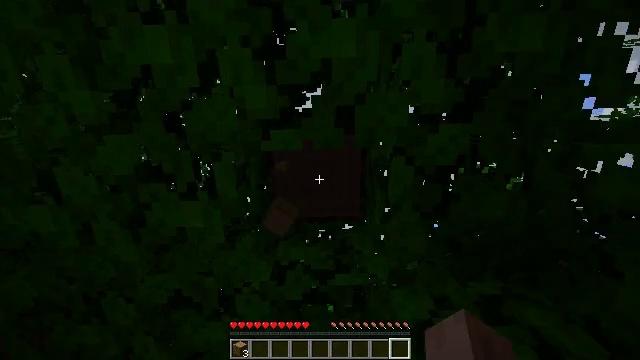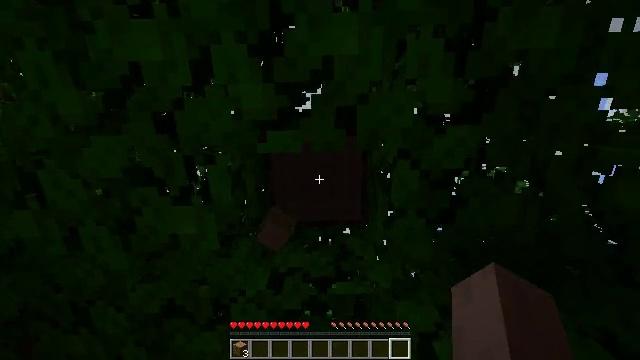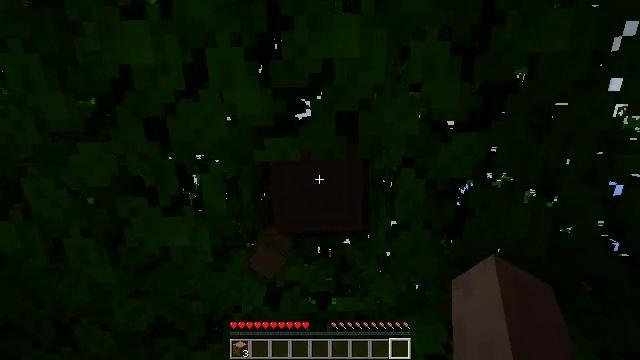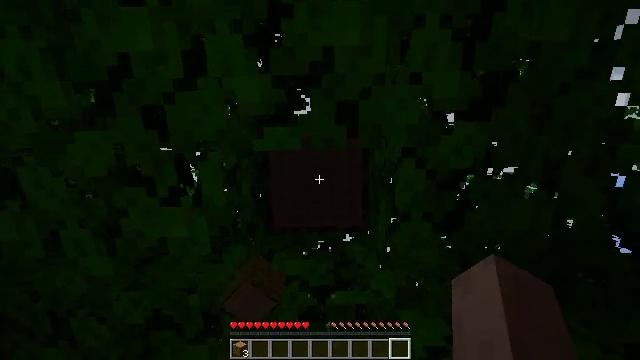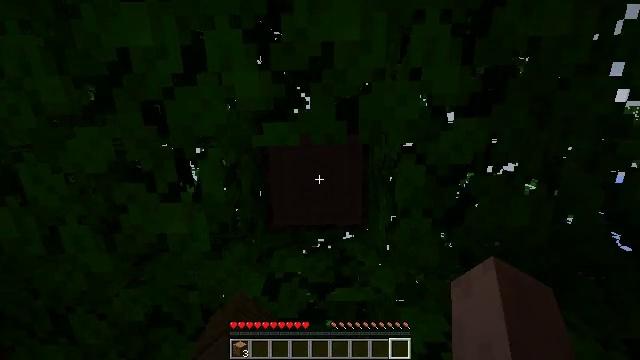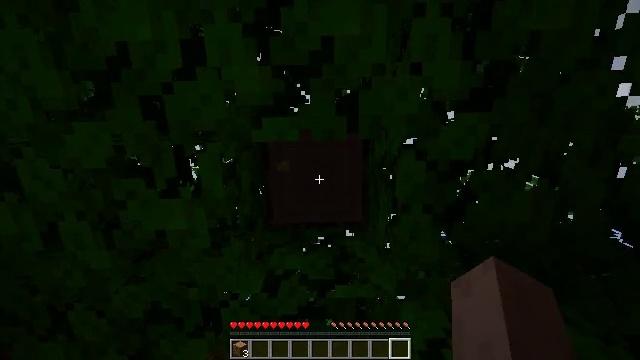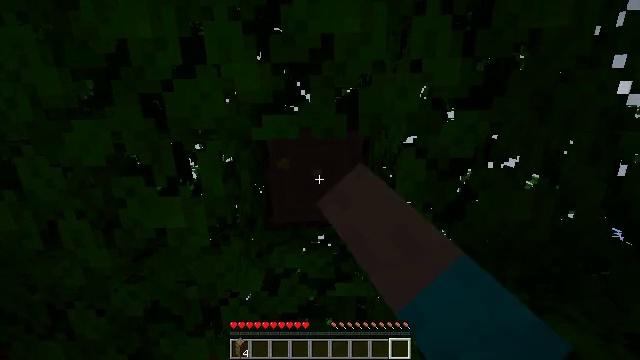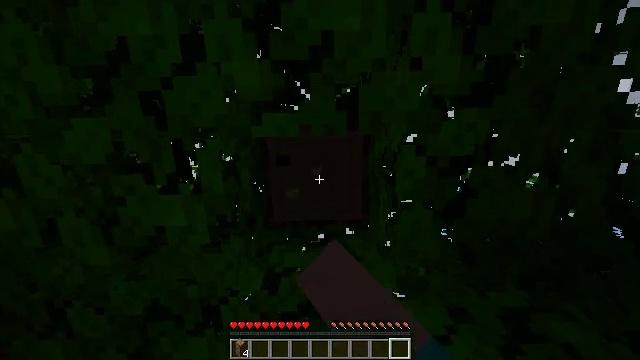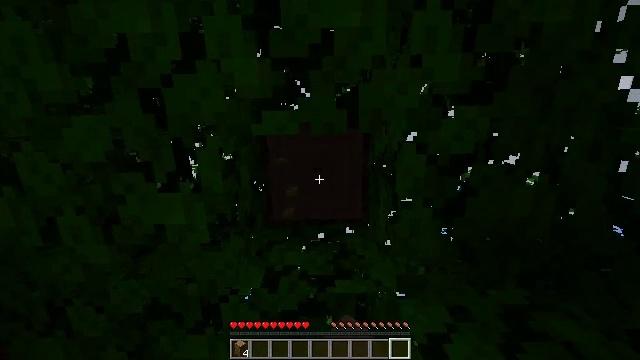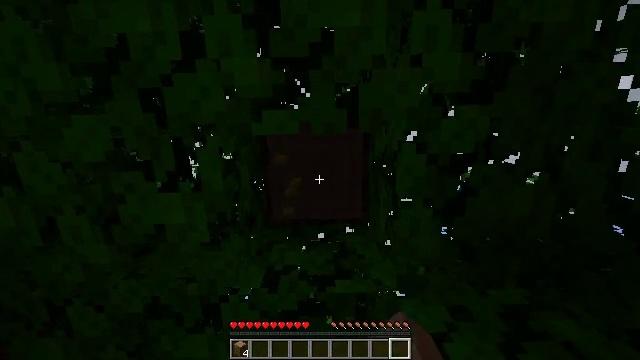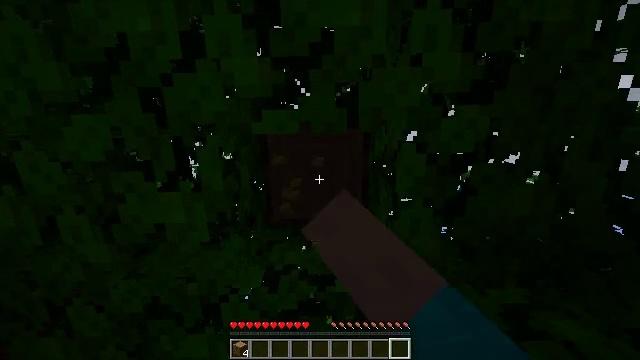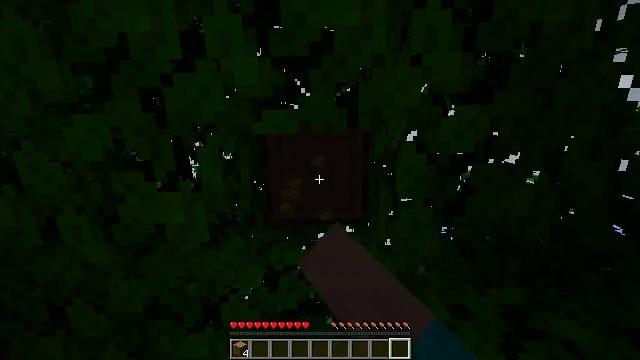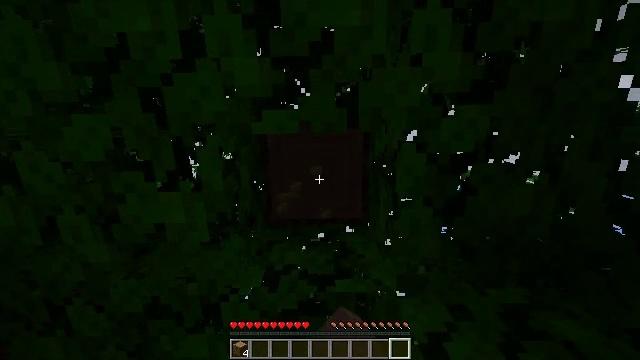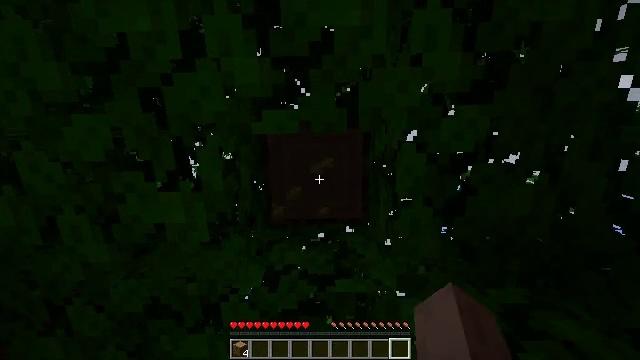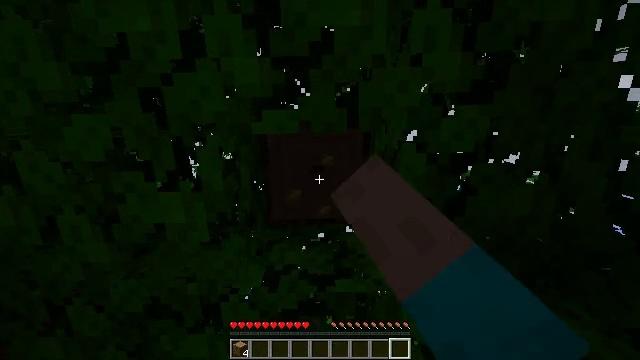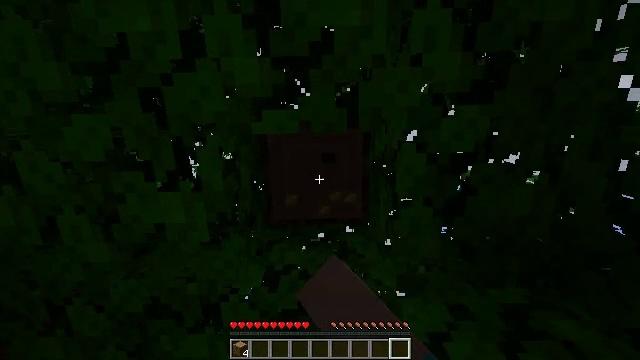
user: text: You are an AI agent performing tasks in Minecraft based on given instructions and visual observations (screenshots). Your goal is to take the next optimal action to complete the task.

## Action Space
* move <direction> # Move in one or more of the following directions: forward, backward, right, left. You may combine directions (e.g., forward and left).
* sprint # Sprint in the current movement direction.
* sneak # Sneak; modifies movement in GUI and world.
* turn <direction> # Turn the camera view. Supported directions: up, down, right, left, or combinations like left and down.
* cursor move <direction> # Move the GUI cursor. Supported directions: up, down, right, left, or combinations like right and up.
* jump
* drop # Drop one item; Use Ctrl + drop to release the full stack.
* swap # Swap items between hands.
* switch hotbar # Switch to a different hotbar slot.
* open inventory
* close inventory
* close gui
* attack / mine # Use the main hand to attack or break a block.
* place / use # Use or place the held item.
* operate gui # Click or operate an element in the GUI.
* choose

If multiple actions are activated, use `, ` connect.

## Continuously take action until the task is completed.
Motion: motion action
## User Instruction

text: Use an axe to chop the jungle log.
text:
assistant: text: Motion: move forward
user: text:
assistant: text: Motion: move forward, turn up
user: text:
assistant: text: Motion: no_op
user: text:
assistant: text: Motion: no_op
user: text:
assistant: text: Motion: attack / mine
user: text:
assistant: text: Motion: attack / mine
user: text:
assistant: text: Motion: attack / mine
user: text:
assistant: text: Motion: attack / mine
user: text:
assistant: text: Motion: attack / mine
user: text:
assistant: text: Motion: attack / mine
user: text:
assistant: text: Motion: attack / mine
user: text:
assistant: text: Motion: attack / mine
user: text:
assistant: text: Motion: attack / mine
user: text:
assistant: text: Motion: attack / mine
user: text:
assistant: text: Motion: attack / mine
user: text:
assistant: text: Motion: move forward, attack / mine
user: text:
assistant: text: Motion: move forward, attack / mine
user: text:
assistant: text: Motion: attack / mine
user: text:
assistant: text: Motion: attack / mine
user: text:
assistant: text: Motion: turn up, attack / mine
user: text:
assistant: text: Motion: attack / mine
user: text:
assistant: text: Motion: attack / mine
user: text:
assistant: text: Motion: attack / mine
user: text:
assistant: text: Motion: attack / mine
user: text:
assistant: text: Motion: attack / mine
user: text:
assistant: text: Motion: attack / mine
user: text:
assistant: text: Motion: attack / mine
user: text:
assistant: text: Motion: attack / mine
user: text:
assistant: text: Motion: attack / mine
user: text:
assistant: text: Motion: attack / mine